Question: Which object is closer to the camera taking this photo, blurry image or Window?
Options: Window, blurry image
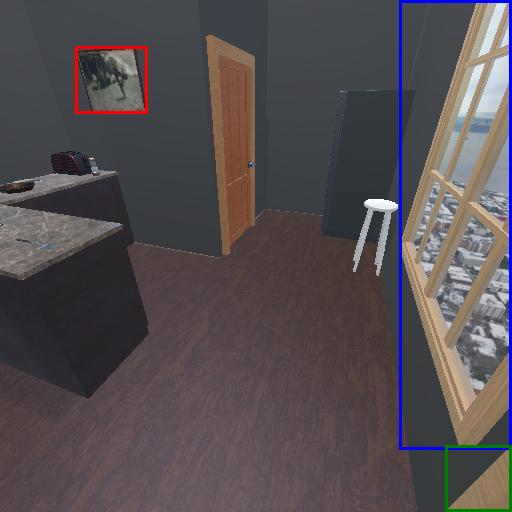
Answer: Window